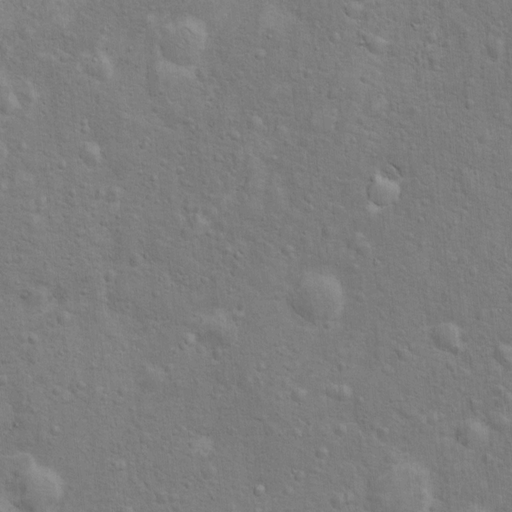
Classes present: Background